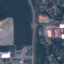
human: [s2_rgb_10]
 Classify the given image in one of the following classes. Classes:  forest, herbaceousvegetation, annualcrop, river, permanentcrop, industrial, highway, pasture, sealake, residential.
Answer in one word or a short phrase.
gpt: Highway